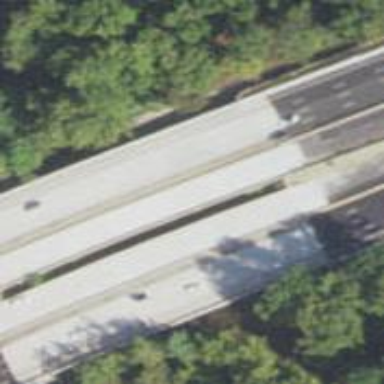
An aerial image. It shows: Man-made bridge.